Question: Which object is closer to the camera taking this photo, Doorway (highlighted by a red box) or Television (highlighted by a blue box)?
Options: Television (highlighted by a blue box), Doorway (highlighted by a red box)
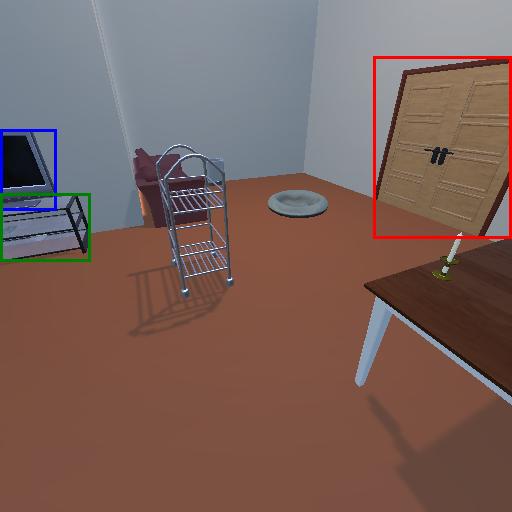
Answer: Television (highlighted by a blue box)